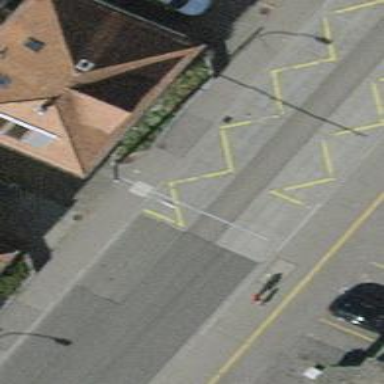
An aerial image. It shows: Bus stop for trolleybuses with designated stop position for public transport.